Field crop: maize
Growth stage: 2
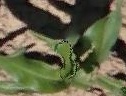
Species: maize